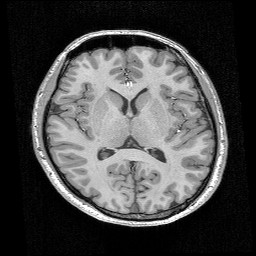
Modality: T1w
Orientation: coronal